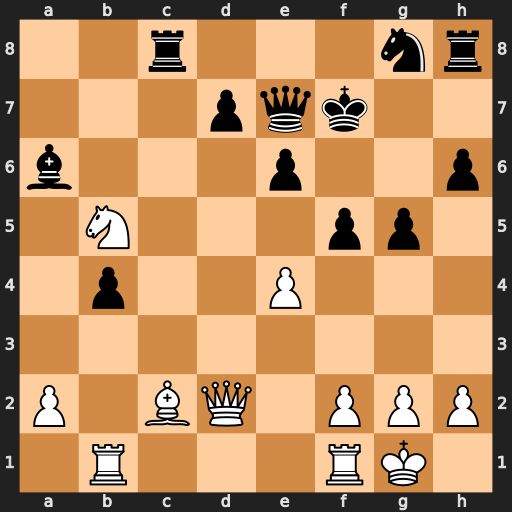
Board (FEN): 2r3nr/3pqk2/b3p2p/1N3pp1/1p2P3/8/P1BQ1PPP/1R3RK1
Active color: w
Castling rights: -
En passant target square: -
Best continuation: Nd6+ Qxd6 Qxd6